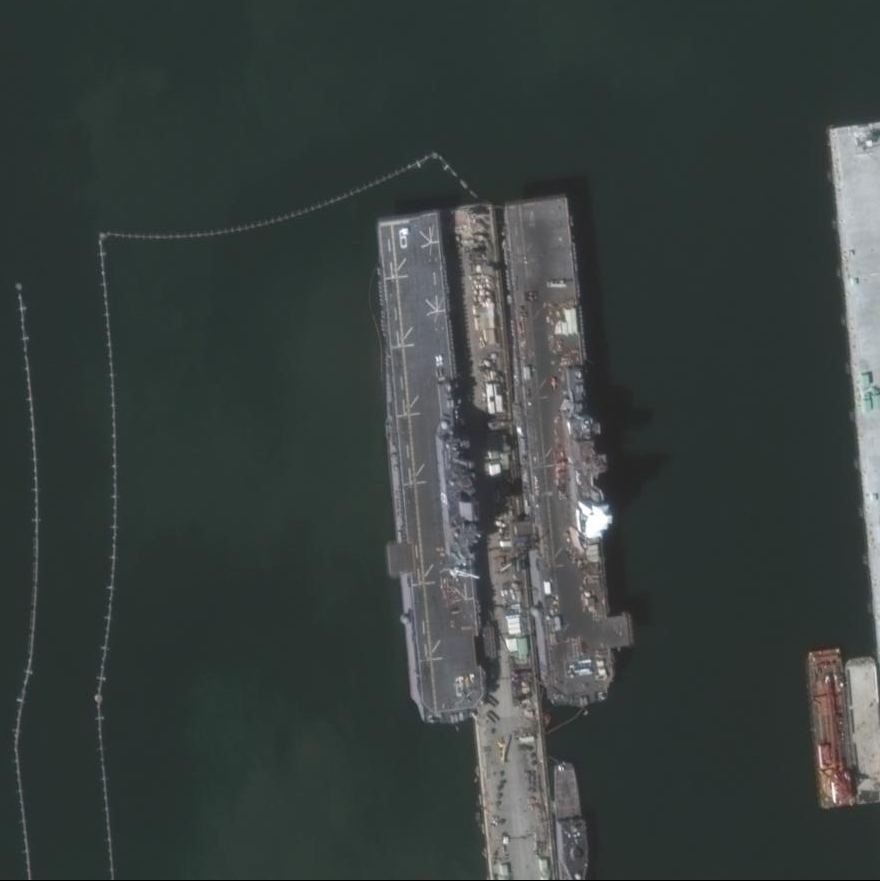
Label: assault